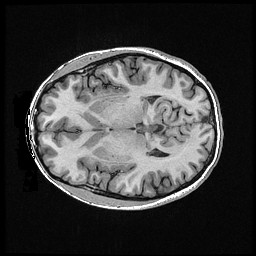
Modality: T1w
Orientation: axial
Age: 30
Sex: male